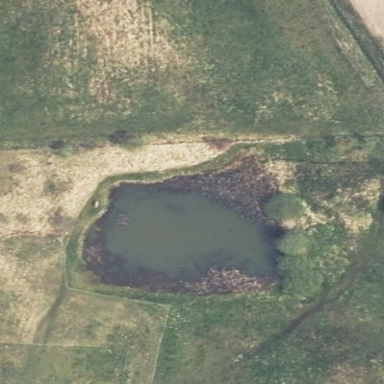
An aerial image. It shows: Pond with natural water.